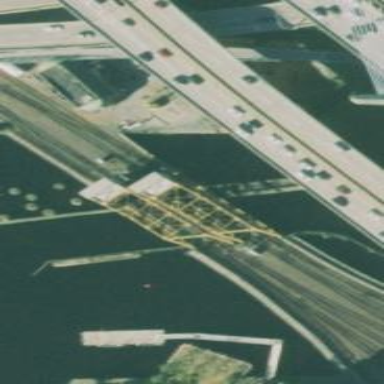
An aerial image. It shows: Bridge supported by pivot pier.